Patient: sex M, age 57
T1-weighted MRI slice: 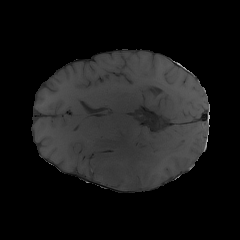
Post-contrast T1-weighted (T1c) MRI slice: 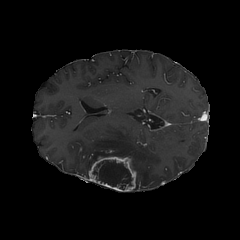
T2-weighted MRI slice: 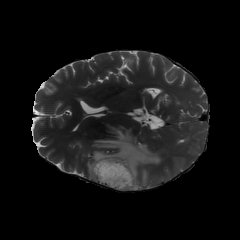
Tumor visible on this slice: yes
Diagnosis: Glioblastoma, IDH-wildtype
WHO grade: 4